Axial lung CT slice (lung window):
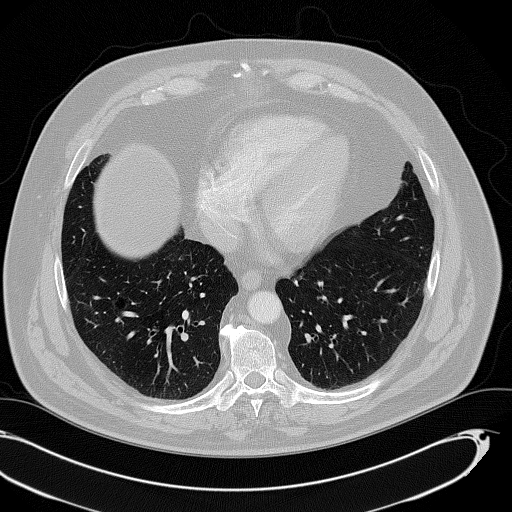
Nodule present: no